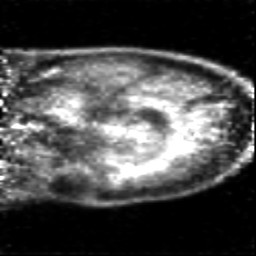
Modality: PET
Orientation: sagittal
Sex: male
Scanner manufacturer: siemens